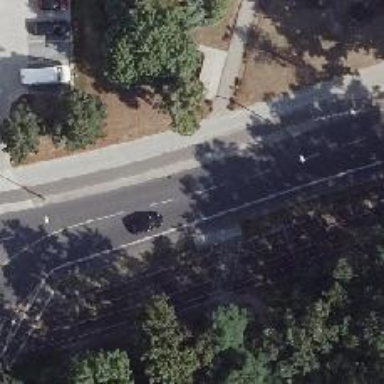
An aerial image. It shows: Secondary road with asphalt surface. There is designated cycle lane on the left side.